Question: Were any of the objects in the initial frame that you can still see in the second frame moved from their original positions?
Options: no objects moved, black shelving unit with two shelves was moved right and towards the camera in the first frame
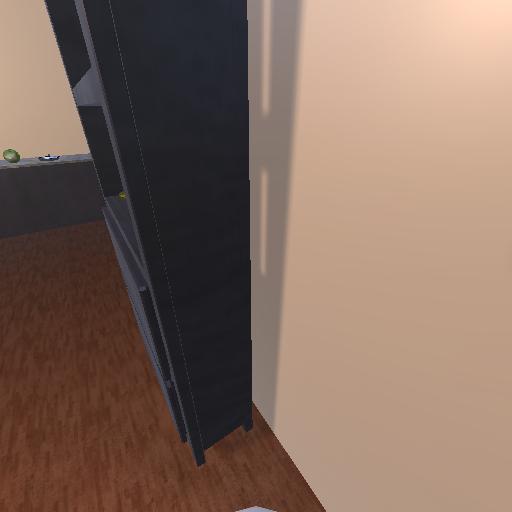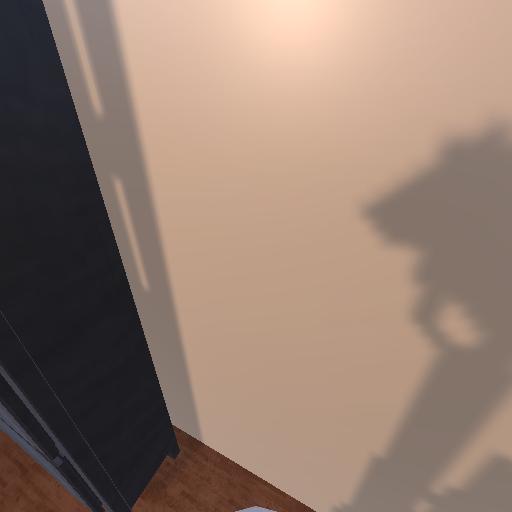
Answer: no objects moved